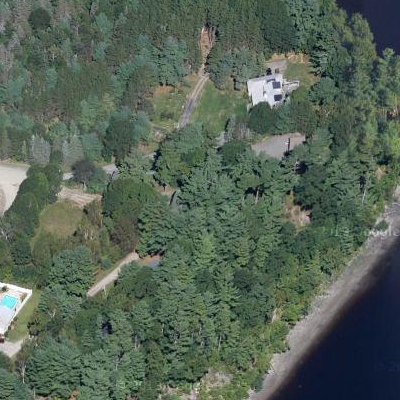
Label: Forest